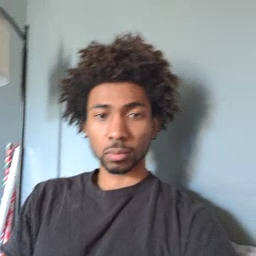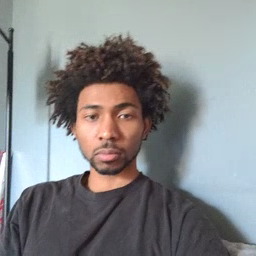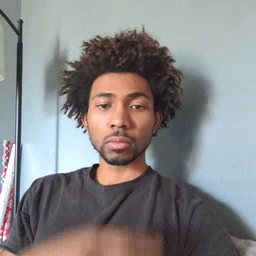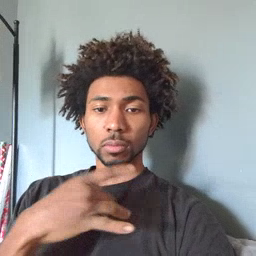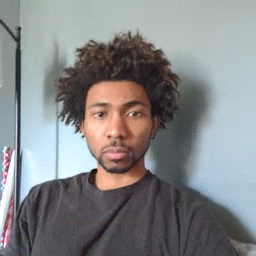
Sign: like